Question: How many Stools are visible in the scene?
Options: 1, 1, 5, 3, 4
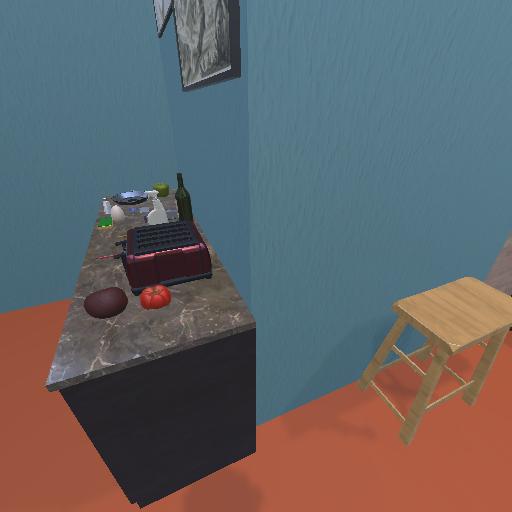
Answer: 1